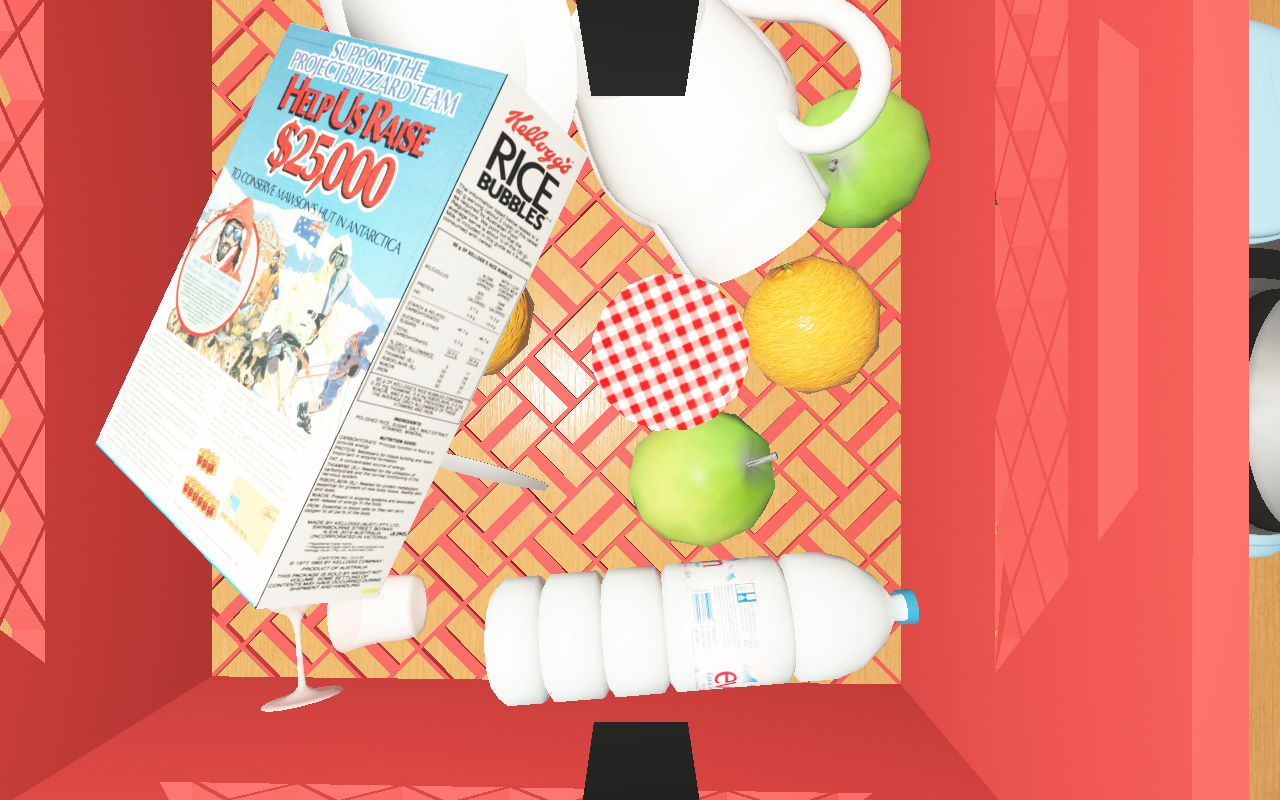
Objects in the scene:
water bottle
apple
orange
orange
spoon
glass
cereal box
cereal box
biscuit box